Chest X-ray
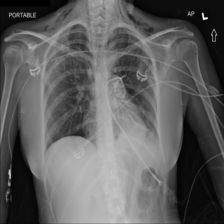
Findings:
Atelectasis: positive
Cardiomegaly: negative
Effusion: negative
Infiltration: positive
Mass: negative
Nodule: negative
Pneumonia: negative
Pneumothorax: negative
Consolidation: negative
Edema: negative
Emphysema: negative
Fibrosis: negative
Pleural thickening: negative
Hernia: negative